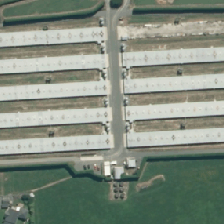
Land cover: urban_build_up